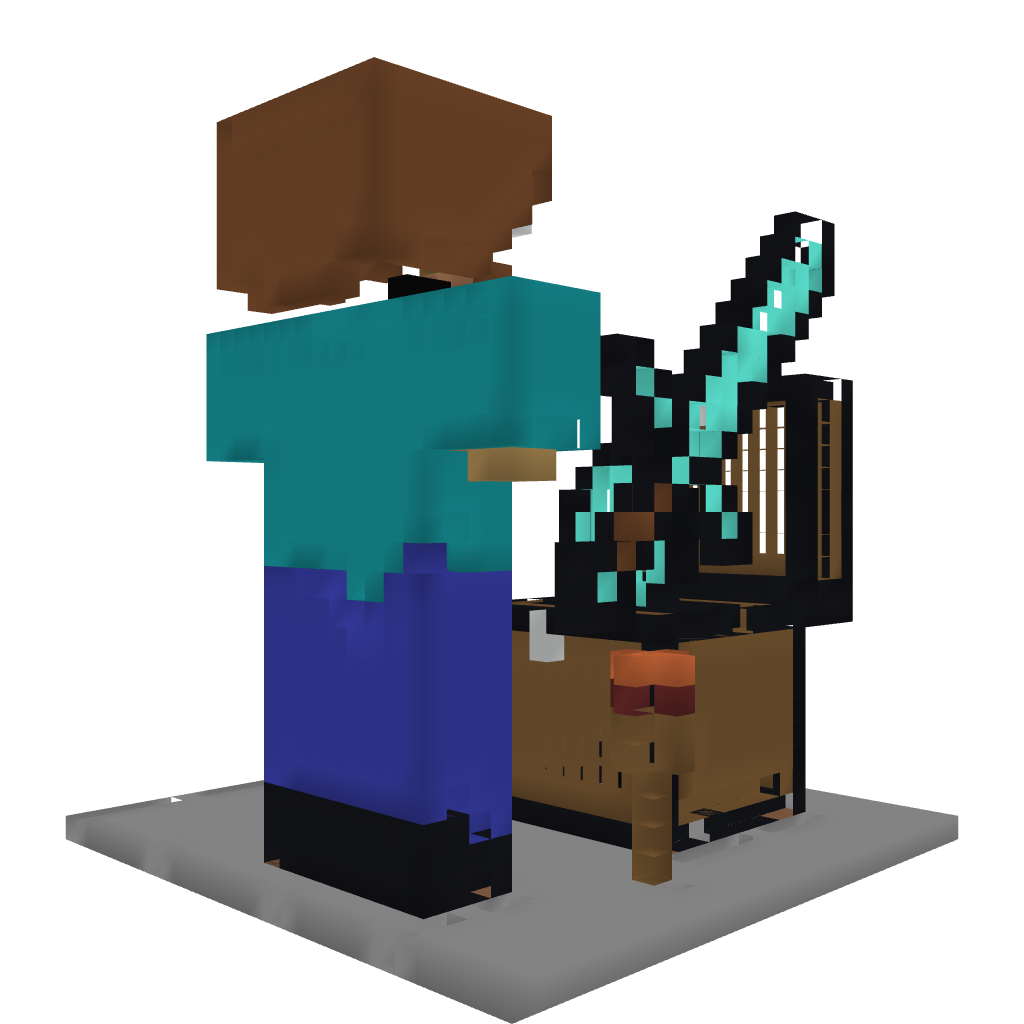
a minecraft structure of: Steve Holding a Sword [FIXED*]